Field crop: maize
Growth stage: 2
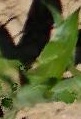
Species: maize